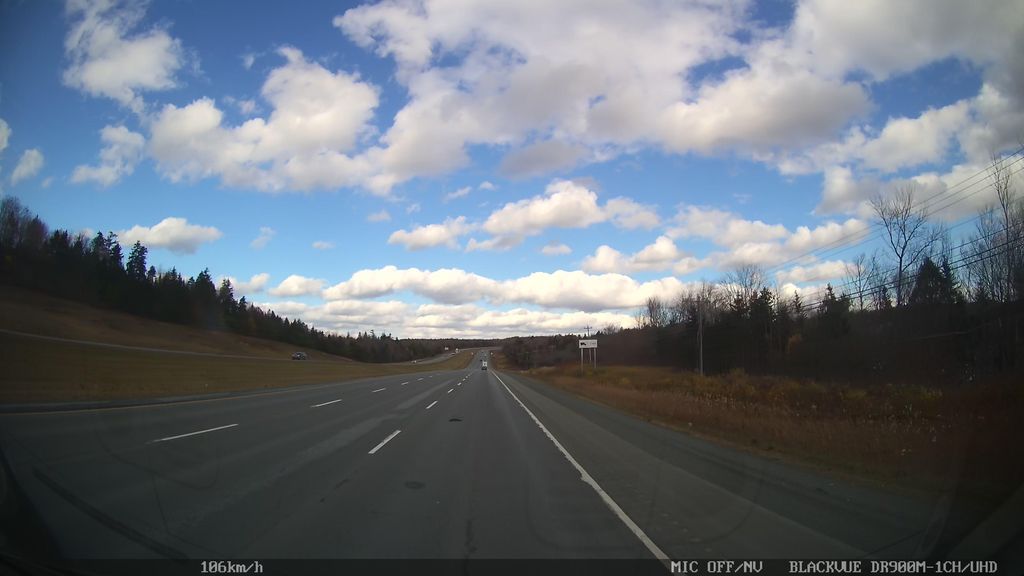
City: halifax